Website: bh-photo
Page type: customer-info-address
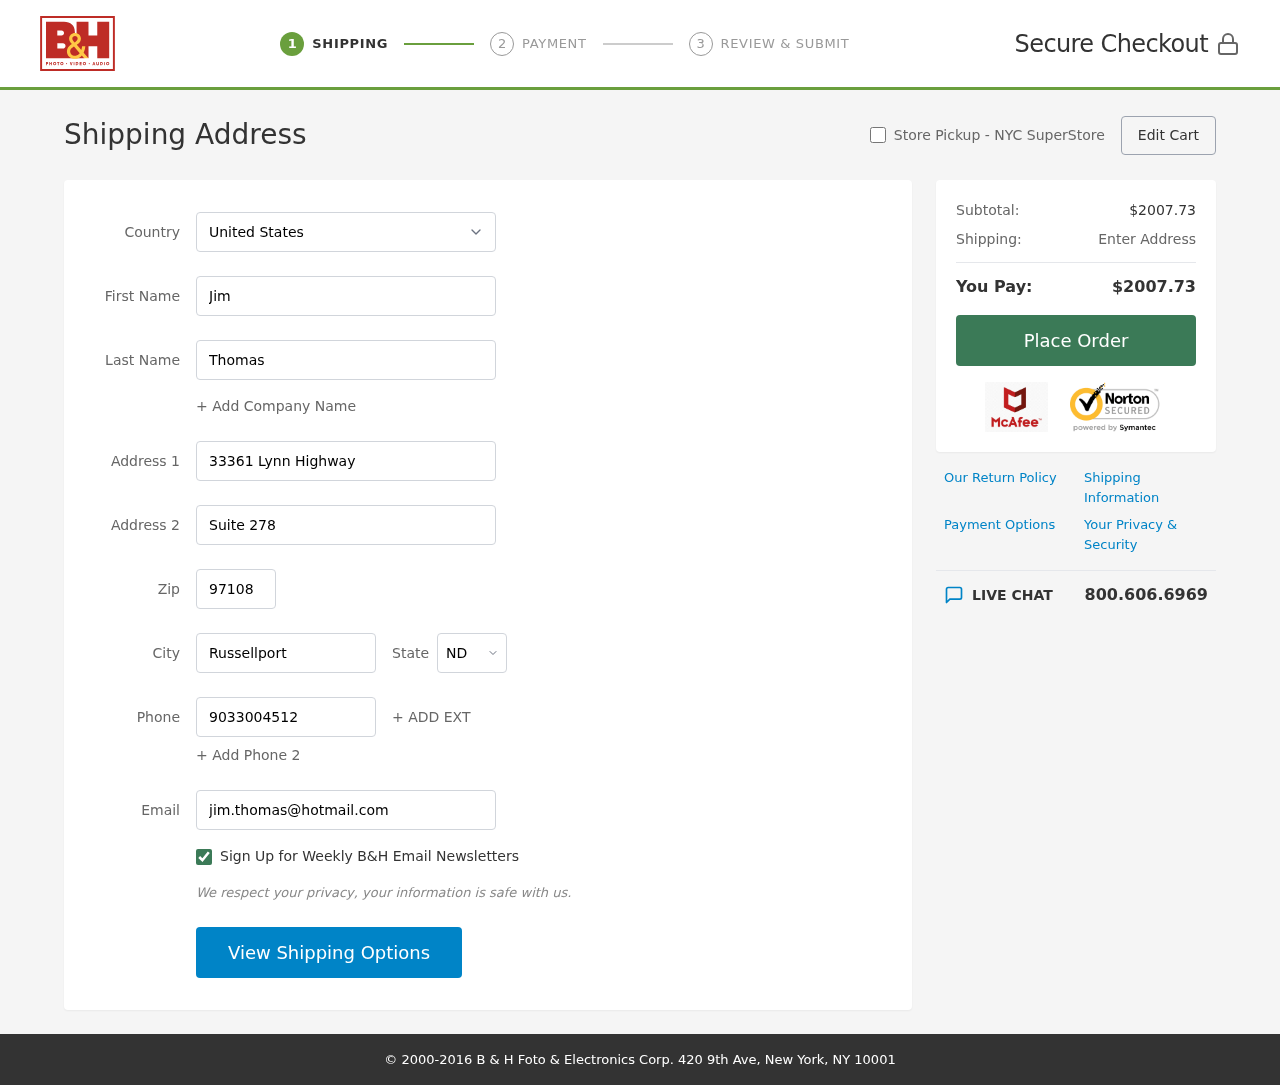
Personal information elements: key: PII_CITY
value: Russellport
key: PII_COUNTRY
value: United States
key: PII_EMAIL
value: jim.thomas@hotmail.com
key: PII_FIRSTNAME
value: Jim
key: PII_LASTNAME
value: Thomas
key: PII_PHONE
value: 9033004512
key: PII_POSTCODE
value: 97108
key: PII_STATE_ABBR
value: ND
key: PII_STREET
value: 33361 Lynn Highway
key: PII_STREET2
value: Suite 278
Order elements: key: ORDER_SUBTOTAL
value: $2007.73
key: ORDER_TOTAL
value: $2007.73